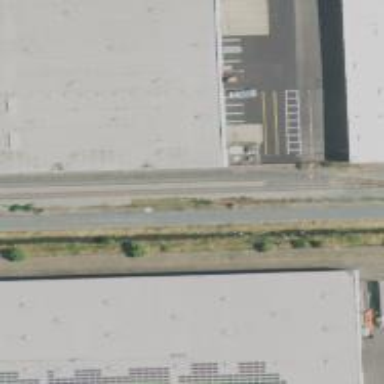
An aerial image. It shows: Rail spur service.